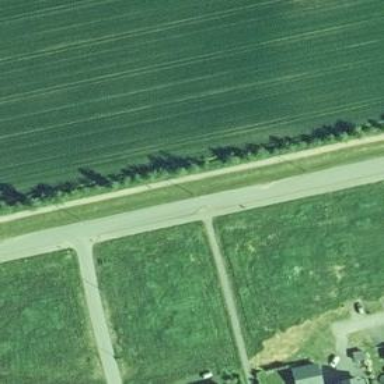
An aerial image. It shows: Cycleway.